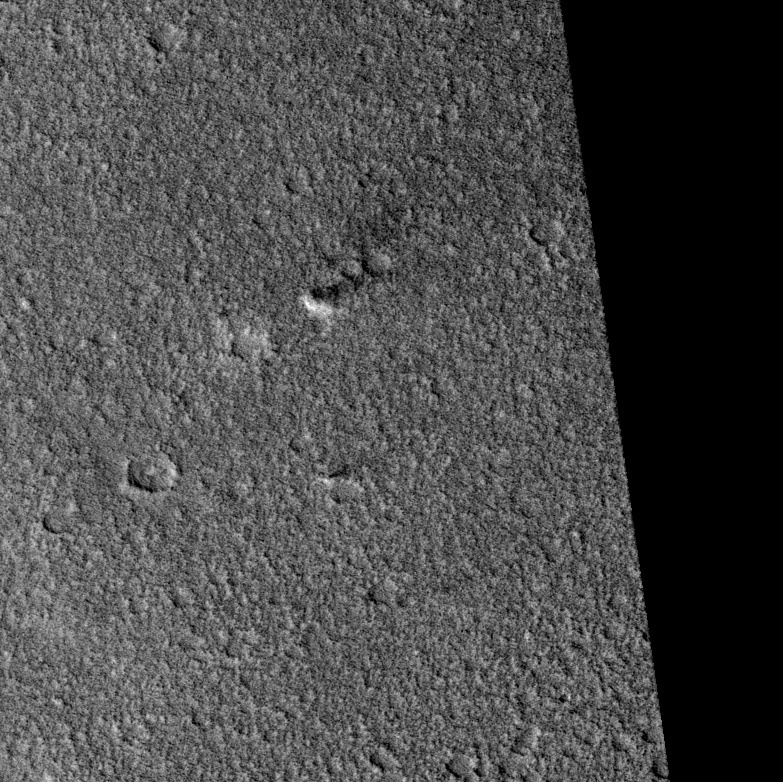
Label: dustdevil